Question: I am using resource bundles to translate all my xpages into different languages.
this works great for translating labels etc in xPages.
I do however have Lotusscript agents and server side javascript code in the database that send mail to users and I want these emails to also be translated using the translation files.
so my question is simple. is it possible to read the translation files from SSJS scriptlibraries and Lotusscript agents. If so please let me know how?
string_*.properties

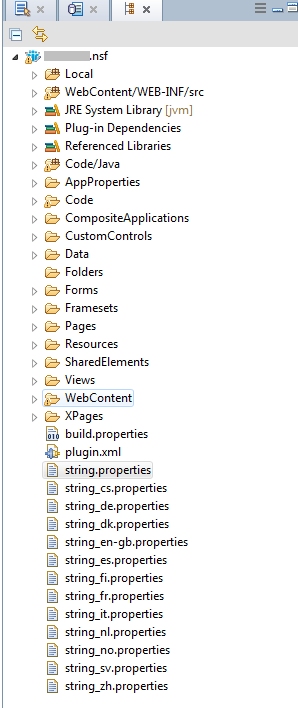
Answer: In SSJS you can access the property files with method.
'''
var data = "";
var ex = facesContext.getExternalContext();
var io:java.io.InputStream = ex.getResourceAsStream("strings_en.properties");
var i;
do{
i = io.read();
data += @Char(i)
}while( i != (-1) )
'''
The variable contains now the whole *strings_en. file.
An example to load the properties directly in a instance can be found here:
<URL>
In LS it is more complicated:
1. You need a lookup view for the design elements, with the field $FileNames as key
2. This allows you to search for the property file.
3. Then you can export the design document with dxl
4. In the exported DXL, you have to search for the $FileData item
5. In the item there is the BASE64 encoded property file
6. Decode it, skip the first 30 characters (header informations like size of the RT)
7. Parse it line by line